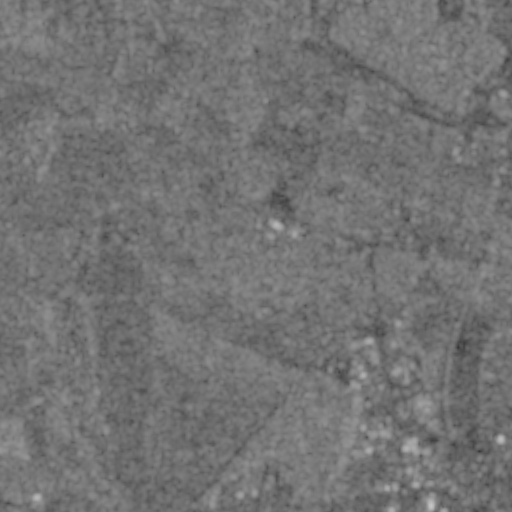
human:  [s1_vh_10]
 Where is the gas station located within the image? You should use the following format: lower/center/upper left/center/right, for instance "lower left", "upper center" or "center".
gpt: The gas station is located in the lower right of the image.
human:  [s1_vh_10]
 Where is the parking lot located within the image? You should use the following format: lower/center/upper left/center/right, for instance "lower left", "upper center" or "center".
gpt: The parking lot is located in the right of the image.
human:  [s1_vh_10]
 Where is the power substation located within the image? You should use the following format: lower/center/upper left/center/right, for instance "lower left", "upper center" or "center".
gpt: The power substation is located in the center left of the image.
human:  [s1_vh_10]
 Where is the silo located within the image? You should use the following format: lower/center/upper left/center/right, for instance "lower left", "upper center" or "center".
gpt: The silo is located in the center of the image.
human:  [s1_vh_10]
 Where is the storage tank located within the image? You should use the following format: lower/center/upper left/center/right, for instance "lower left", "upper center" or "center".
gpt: The storage tank is located in the center of the image.
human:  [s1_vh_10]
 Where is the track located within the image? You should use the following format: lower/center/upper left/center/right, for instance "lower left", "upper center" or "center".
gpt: The track is located in the center of the image.
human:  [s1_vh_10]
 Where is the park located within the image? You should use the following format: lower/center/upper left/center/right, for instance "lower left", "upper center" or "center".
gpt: There is no park in the image.

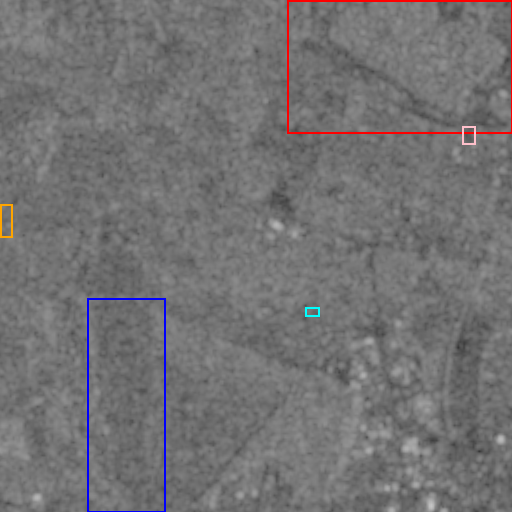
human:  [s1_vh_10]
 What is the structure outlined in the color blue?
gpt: The structure outlined in blue is a crop field.
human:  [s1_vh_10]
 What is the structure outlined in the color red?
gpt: The structure outlined in red is a park.
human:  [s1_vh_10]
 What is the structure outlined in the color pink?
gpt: The structure outlined in pink is a parking lot.
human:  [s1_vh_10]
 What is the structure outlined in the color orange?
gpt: The structure outlined in orange is a power substation.
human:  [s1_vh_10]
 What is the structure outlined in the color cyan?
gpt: The structure outlined in cyan is a track.
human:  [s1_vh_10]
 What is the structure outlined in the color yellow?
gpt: There is no yellow outline.